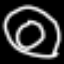
Label: donut